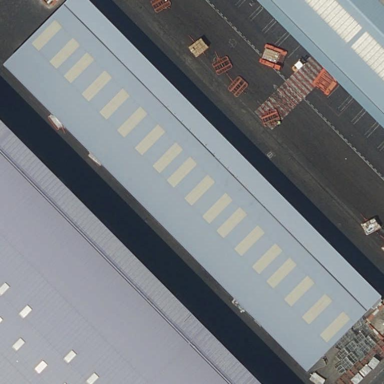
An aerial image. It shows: Industrial building.